Aerial crown-view tile of a tropical tree (Barro Colorado Island, Panama), acquired 20250512:
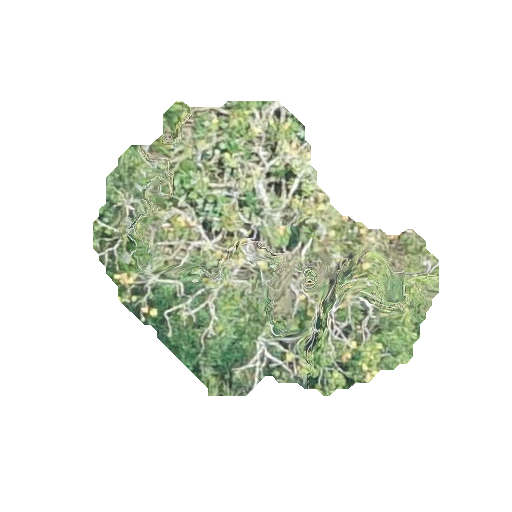
Species: Cecropia insignis
GBIF accepted scientific name: Cecropia insignis
Crown area: 98.954 m²